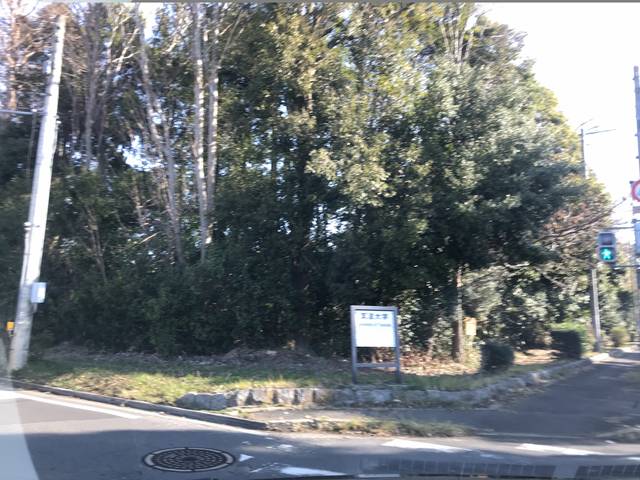
Region: Japan
Coordinates: 36.115, 140.093